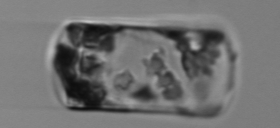
Label: Guinardia_flaccida